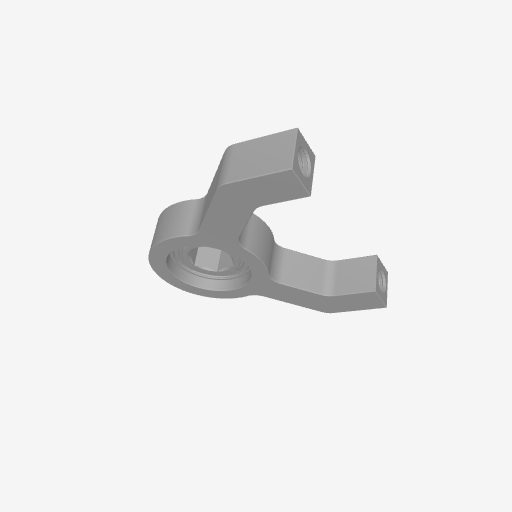
Part: Side1Post2PillowBlock8RID